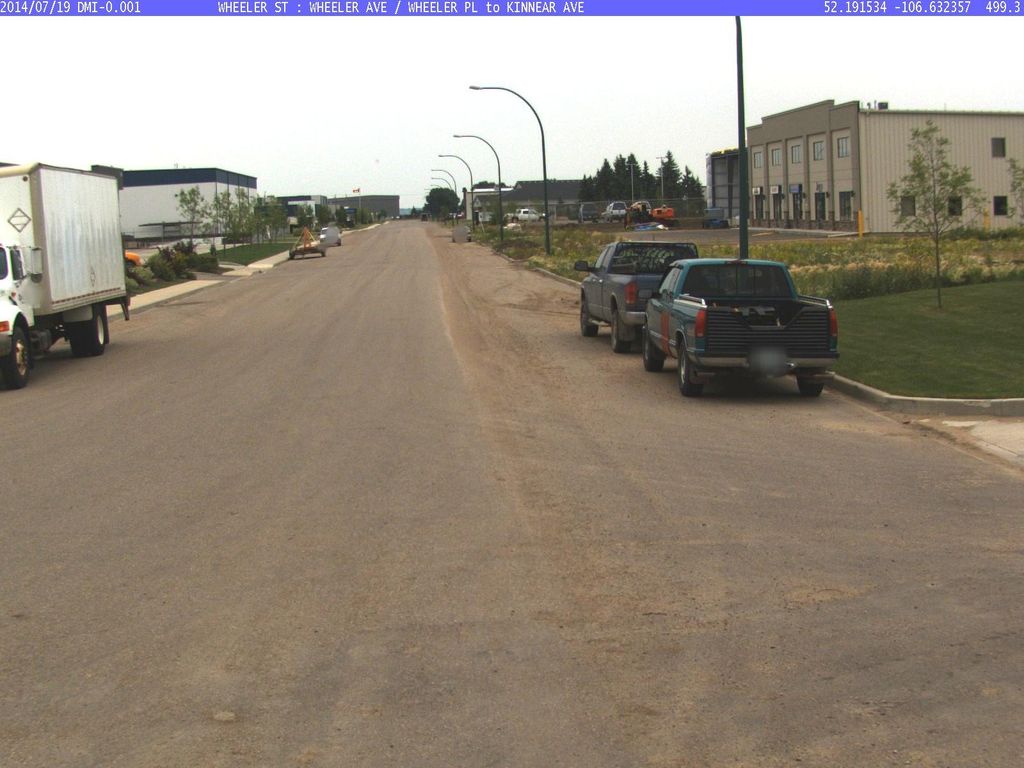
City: saskatoon